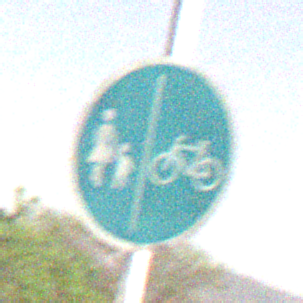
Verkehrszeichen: GetrennterRadUndGehwegRadwegRechts
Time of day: Night
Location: Outdoor (Nature)
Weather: Clear
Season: NotSpecified
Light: Natural